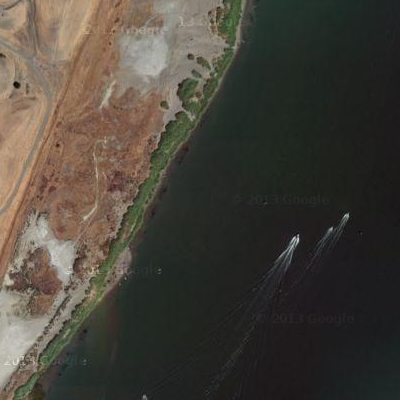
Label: dRiverLake